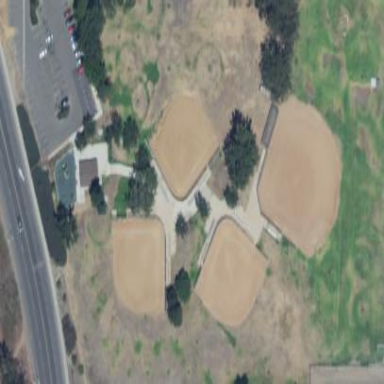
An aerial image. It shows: Baseball pitch for leisure land.